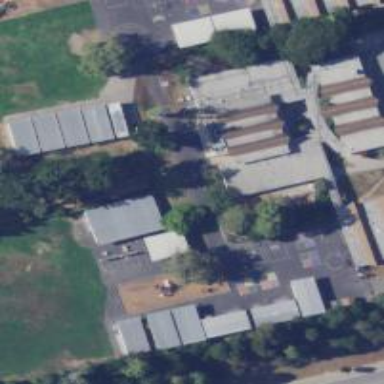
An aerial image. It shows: School building.